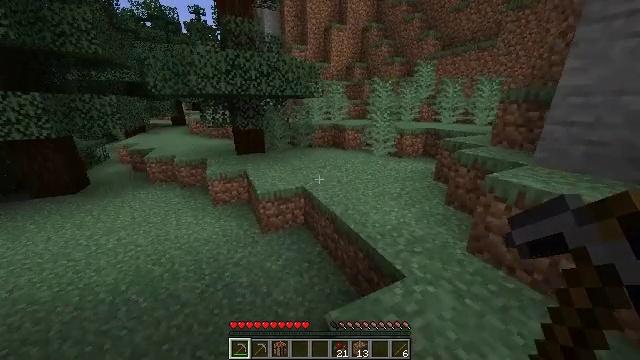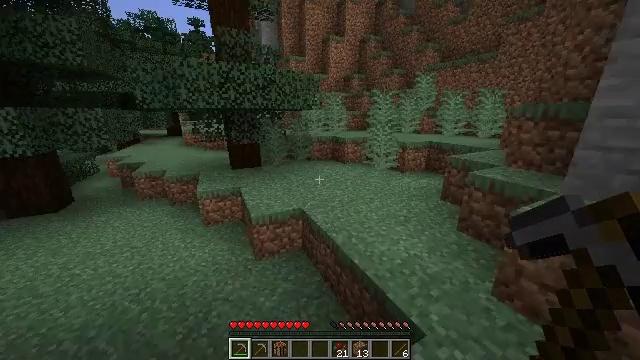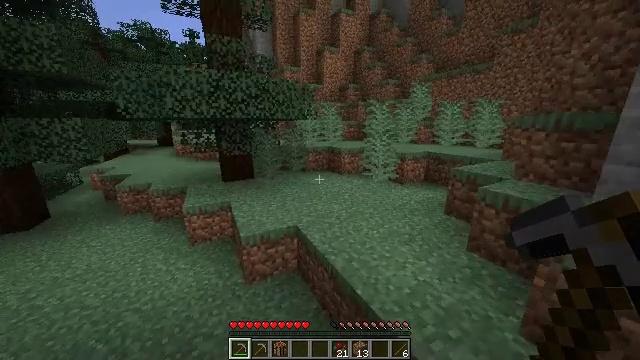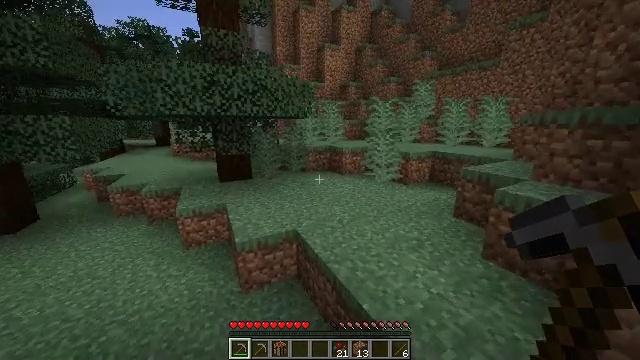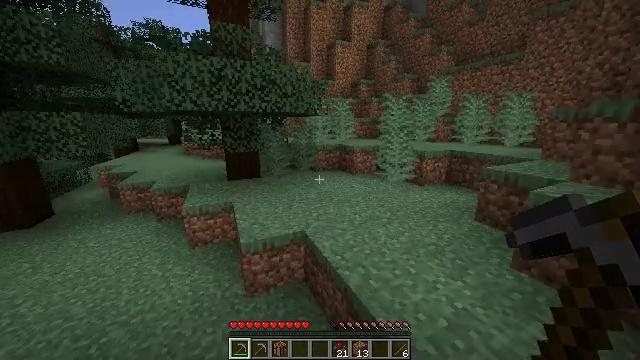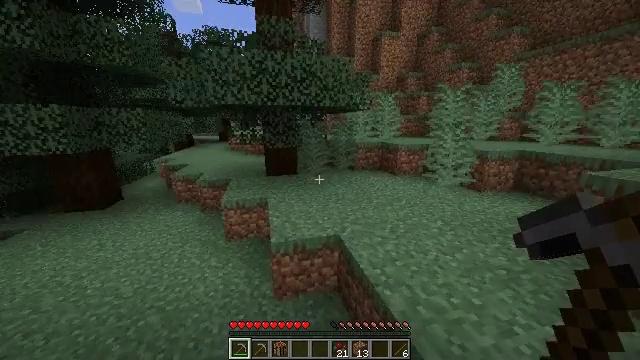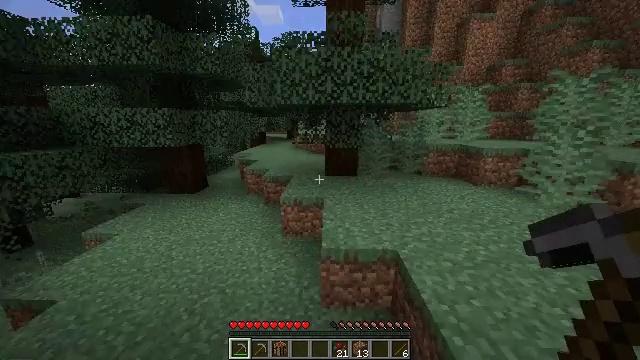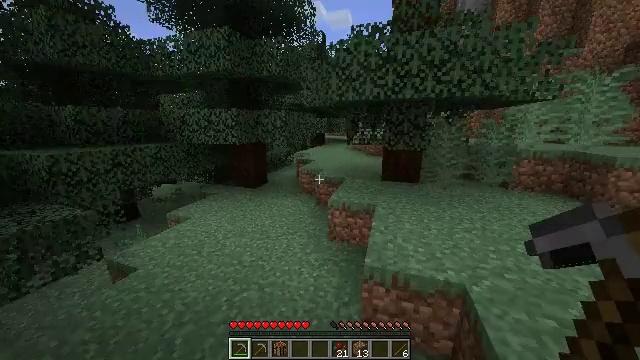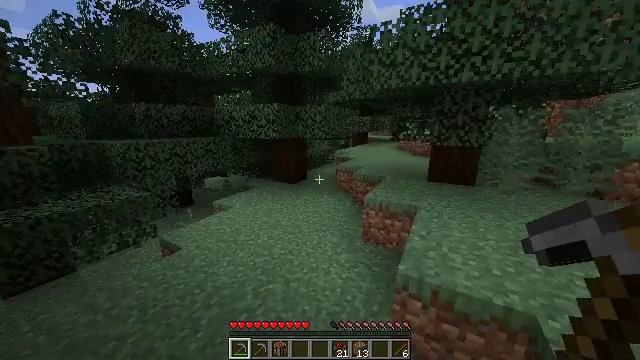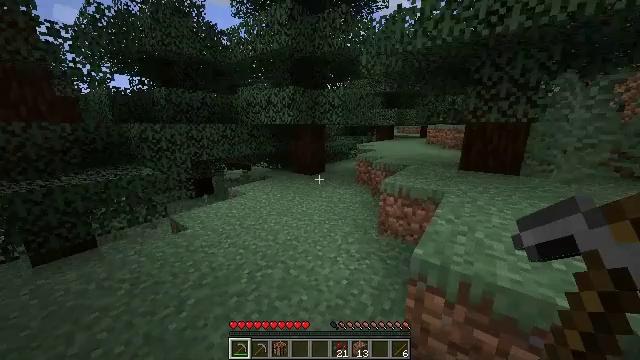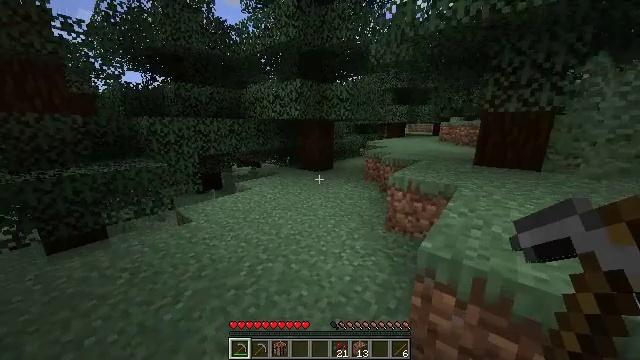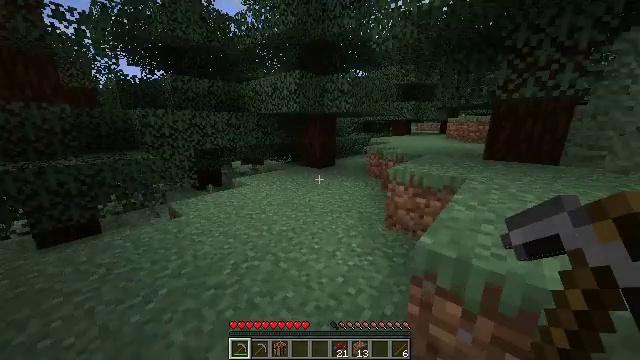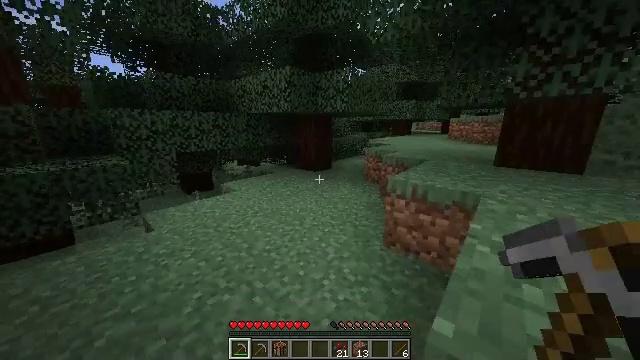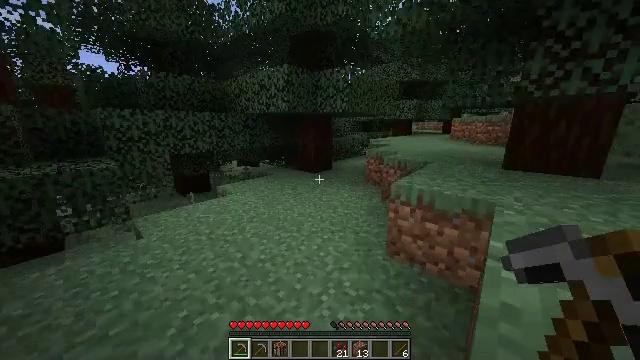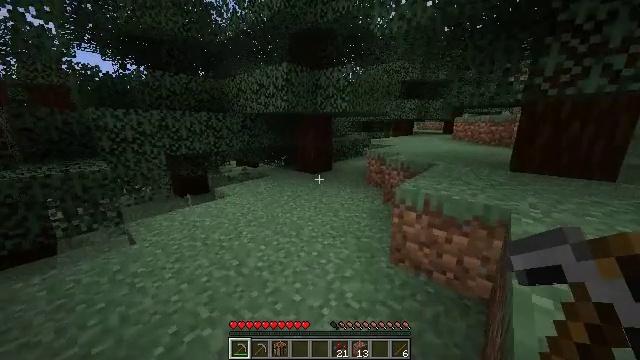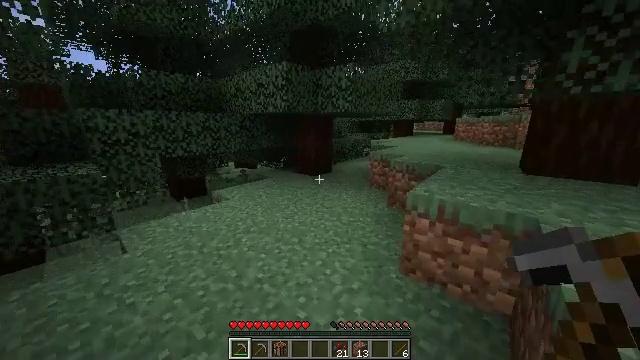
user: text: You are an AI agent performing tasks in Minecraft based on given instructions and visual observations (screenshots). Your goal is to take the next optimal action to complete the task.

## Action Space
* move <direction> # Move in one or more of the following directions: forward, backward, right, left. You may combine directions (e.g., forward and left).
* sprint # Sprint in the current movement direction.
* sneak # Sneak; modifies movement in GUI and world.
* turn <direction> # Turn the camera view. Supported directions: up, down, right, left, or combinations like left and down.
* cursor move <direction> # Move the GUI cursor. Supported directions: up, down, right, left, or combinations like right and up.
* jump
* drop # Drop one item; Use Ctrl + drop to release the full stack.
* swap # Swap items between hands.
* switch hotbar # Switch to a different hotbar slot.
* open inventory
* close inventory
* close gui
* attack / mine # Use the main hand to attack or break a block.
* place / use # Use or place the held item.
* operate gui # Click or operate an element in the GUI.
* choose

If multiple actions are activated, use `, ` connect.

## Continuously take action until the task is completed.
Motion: motion action
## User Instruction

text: Gather materials from the sweet berry bush.
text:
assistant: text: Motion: move forward, sprint, turn up, jump
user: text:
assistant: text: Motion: move forward, sprint, turn right and up, jump
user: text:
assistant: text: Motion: move forward, sprint
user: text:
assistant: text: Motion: move forward, sprint, turn left
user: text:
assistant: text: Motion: move forward, sprint, turn left
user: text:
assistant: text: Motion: move forward, sprint, turn left
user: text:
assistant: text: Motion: move forward, sprint, turn left
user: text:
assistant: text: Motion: move forward, sprint, turn left
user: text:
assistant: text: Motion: move forward, sprint, turn left
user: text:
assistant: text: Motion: move forward, sprint, turn left
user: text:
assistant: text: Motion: move forward, sprint, turn left
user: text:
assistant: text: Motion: move forward, sprint
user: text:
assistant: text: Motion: move forward, sprint
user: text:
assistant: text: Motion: move forward, sprint
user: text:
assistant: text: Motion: move forward, sprint
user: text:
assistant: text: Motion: move forward, sprint, turn right
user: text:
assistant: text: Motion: move forward, sprint, turn right
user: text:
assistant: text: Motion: move forward, sprint
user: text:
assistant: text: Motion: move forward, sprint
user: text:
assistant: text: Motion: move forward, sprint
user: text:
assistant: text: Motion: move forward, sprint, turn right
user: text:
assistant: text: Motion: move forward, sprint, turn right
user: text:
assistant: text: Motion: move forward, sprint, turn right
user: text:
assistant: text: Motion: move forward, sprint, turn right
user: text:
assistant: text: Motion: move forward, sprint, turn right
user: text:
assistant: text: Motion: move forward, sprint, turn right
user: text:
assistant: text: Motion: move forward, sprint, turn right, jump
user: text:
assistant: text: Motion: move forward, sprint, turn right, jump
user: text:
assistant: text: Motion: move forward, sprint, jump
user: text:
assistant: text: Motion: move forward, sprint, jump